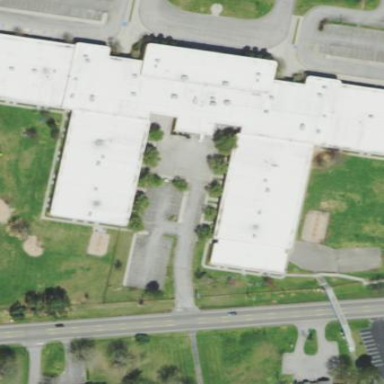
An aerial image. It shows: School building.